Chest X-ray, PA view. Patient: 31 years old, sex M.
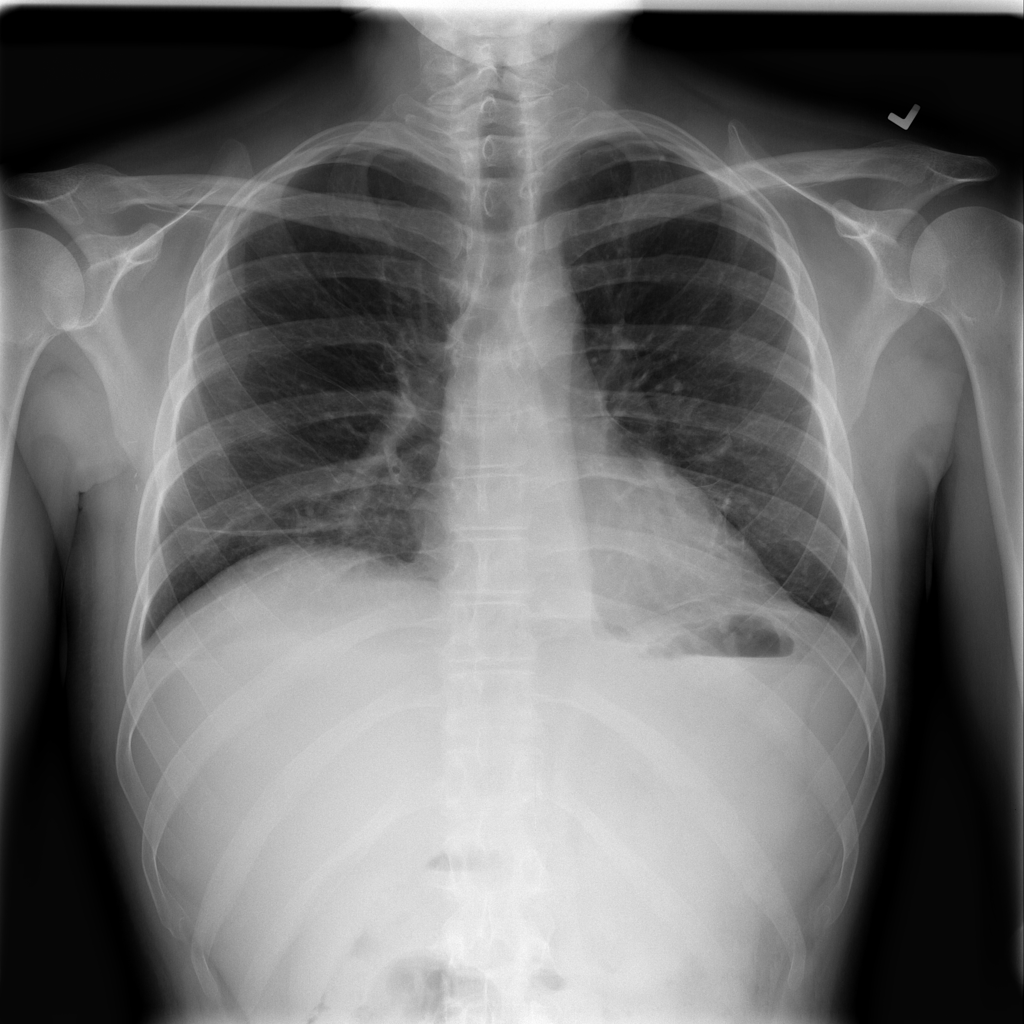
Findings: No Finding